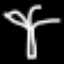
Label: palm tree